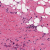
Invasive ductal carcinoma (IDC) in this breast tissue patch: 0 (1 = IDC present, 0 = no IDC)